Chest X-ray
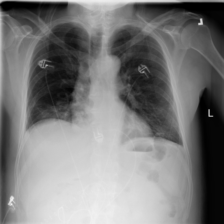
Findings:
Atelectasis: positive
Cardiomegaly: negative
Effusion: positive
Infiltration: positive
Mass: negative
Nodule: negative
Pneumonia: negative
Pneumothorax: negative
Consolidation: negative
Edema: negative
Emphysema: negative
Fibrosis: negative
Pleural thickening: negative
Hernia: negative